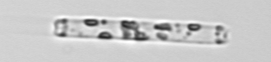
Label: Cerataulina_pelagica